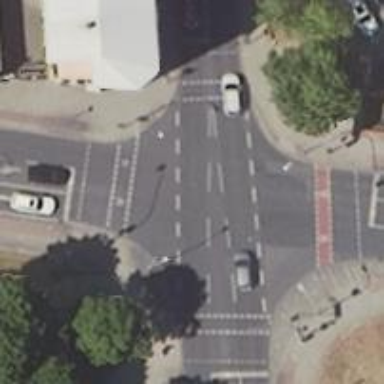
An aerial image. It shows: Road with traffic signals.